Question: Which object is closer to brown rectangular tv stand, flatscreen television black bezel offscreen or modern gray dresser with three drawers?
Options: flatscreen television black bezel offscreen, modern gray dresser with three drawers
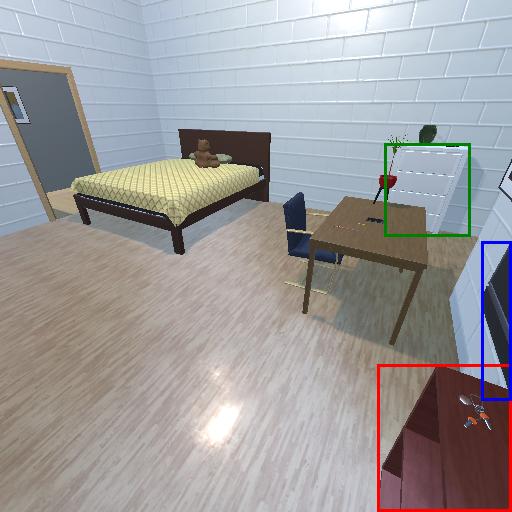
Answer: flatscreen television black bezel offscreen